Interaction volume radius: 10 \u00c5
Interaction volume height: 15 \u00c5
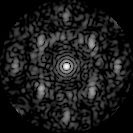
Disorder parameter: 0.5569